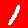
Digit: 1